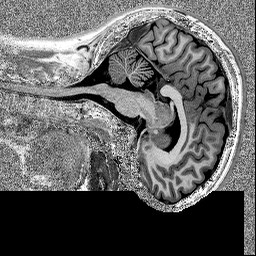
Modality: MP2RAGE
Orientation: sagittal
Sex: female